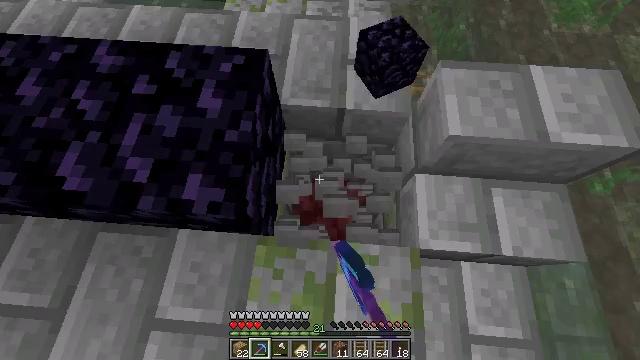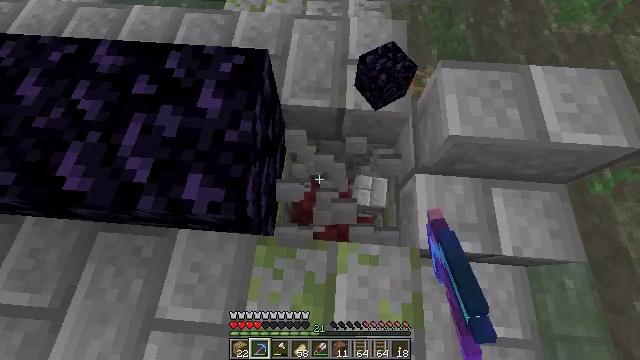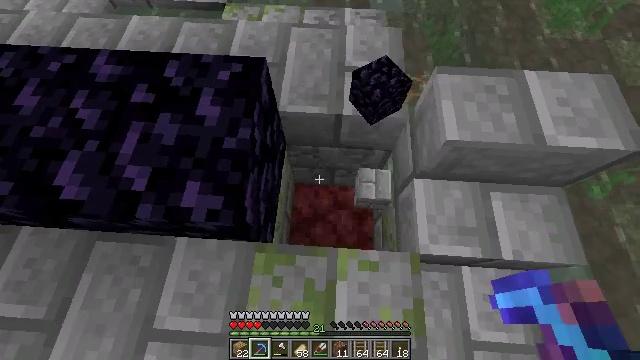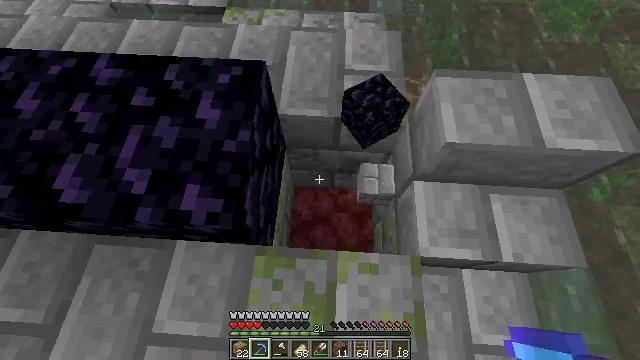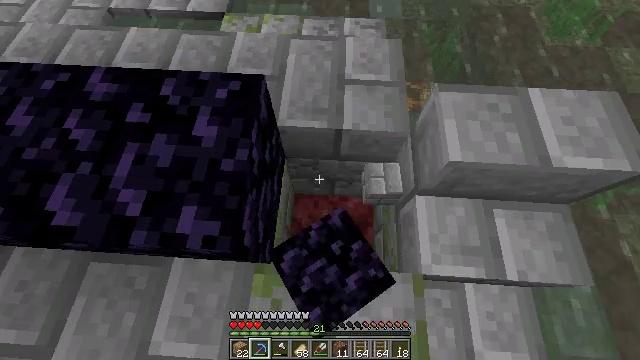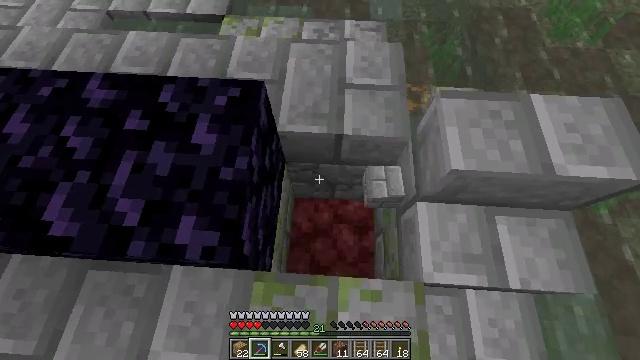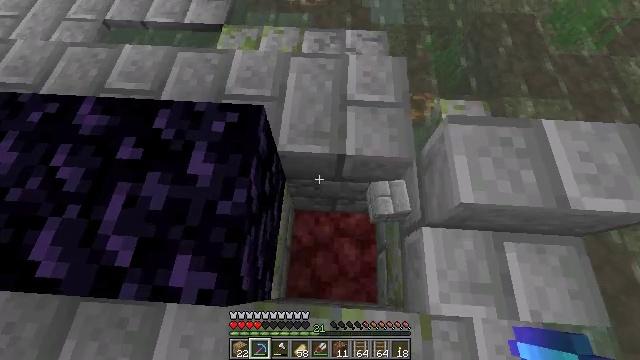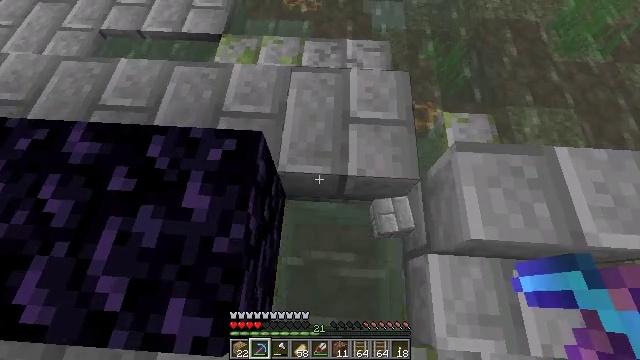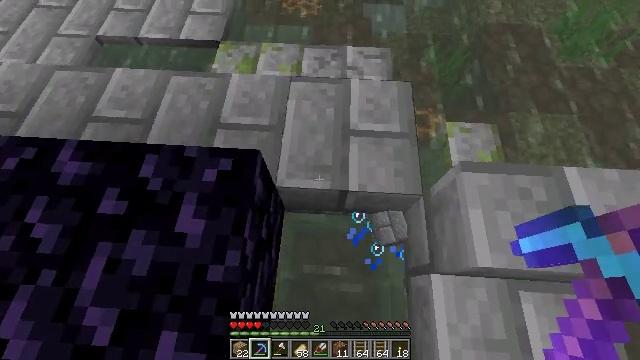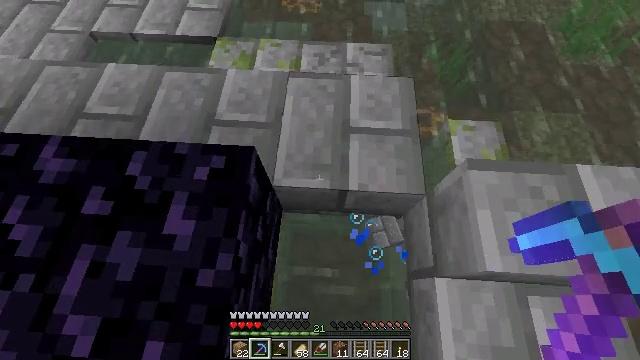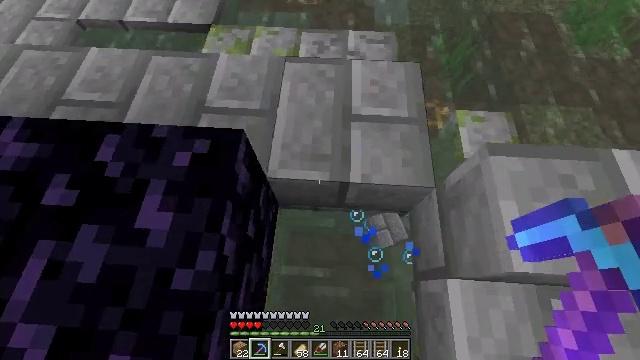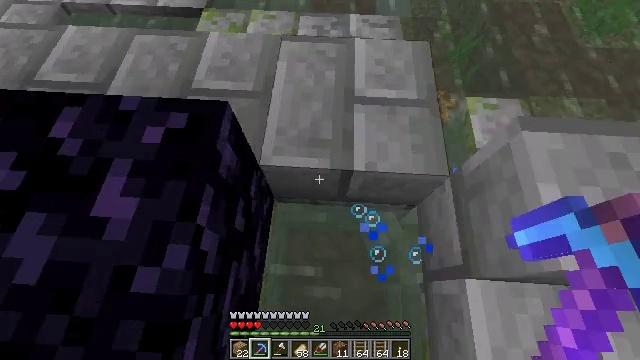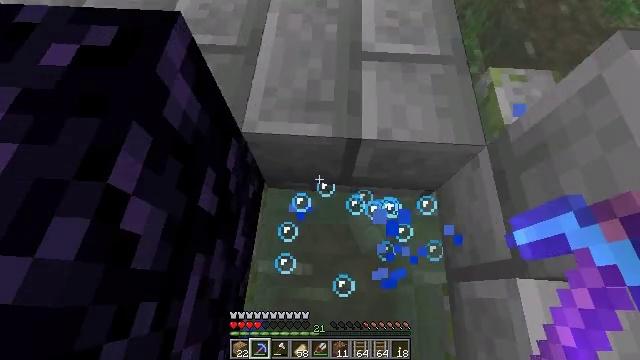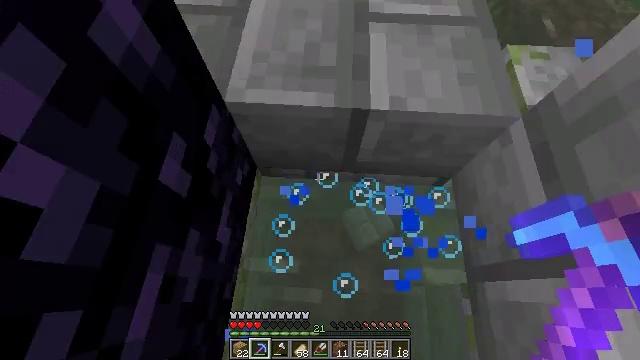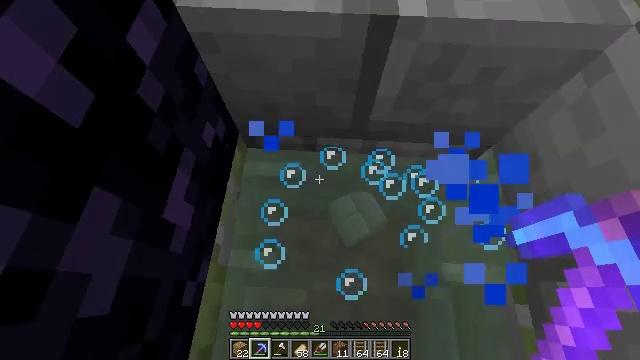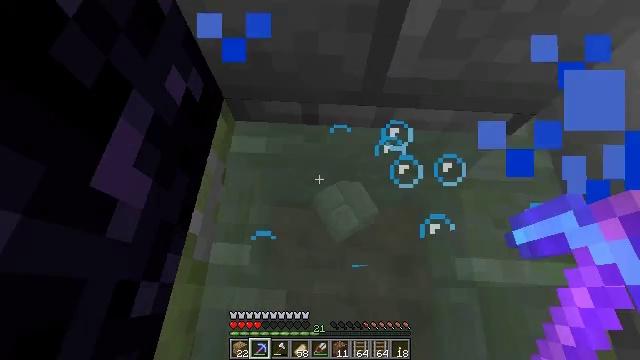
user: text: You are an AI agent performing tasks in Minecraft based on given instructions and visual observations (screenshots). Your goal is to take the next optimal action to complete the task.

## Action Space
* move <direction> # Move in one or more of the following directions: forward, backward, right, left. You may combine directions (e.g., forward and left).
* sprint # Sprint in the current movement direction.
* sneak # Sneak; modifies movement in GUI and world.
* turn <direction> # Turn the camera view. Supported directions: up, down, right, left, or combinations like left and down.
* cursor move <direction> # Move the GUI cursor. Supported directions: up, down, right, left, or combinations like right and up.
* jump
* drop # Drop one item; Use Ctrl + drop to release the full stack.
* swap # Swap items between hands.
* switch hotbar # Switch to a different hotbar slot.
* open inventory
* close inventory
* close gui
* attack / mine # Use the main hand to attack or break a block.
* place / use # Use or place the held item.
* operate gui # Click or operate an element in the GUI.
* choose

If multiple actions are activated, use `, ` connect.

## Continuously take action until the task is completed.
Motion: motion action
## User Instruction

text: Harvest seagrass from the waterbed.
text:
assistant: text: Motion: no_op
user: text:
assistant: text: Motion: turn up
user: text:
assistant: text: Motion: no_op
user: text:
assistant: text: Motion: move forward
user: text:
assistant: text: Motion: move forward
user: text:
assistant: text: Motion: move forward
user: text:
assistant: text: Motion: no_op
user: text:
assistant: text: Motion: no_op
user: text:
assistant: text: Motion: no_op
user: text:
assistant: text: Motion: no_op
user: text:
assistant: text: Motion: no_op
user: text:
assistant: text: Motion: no_op
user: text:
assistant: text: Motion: no_op
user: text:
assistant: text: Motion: no_op
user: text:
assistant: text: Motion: no_op
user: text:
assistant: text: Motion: no_op
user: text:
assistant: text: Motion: no_op
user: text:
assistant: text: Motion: no_op
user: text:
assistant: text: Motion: no_op
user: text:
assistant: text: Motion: turn right and up
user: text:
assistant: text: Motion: turn up
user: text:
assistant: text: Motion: turn up
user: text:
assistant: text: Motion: move forward, turn left and up
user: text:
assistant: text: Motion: move forward, turn up, jump
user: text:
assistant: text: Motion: move forward, turn up, jump
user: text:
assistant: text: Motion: move forward, turn up, jump
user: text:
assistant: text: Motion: move forward, jump
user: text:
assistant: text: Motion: move forward, turn left, jump
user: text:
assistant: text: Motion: move forward, turn left, jump
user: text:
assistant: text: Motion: move forward, turn left, jump